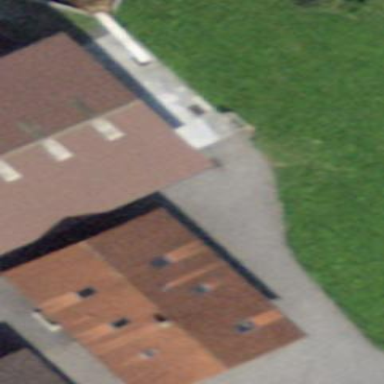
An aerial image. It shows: Farm building.